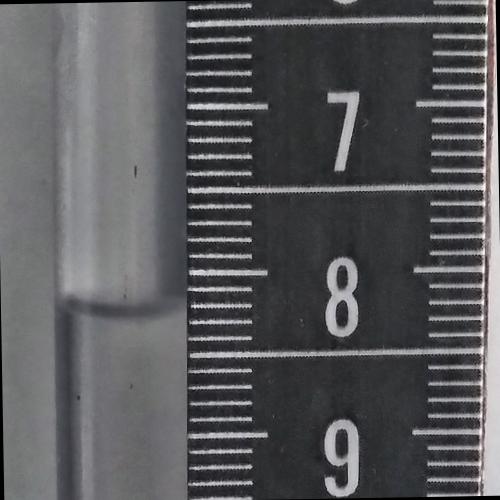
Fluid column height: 8.2 cm